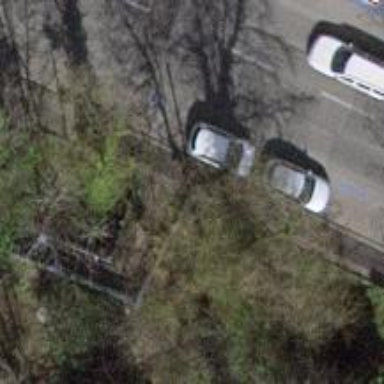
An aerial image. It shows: Footway.